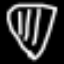
Label: diamond